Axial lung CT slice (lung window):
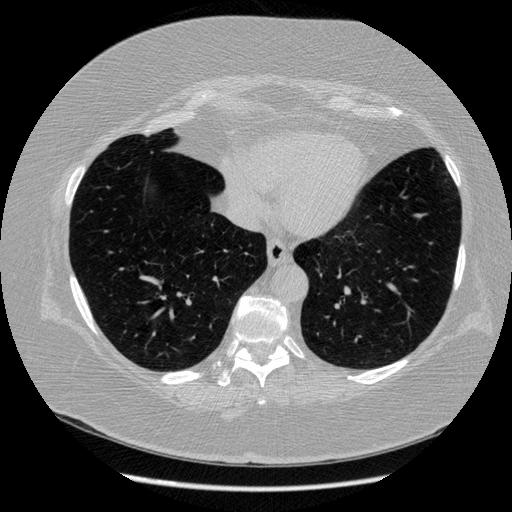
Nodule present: no